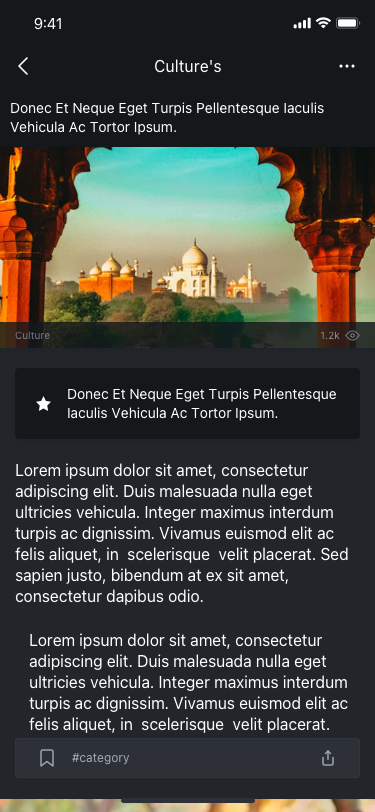
Text in this UI design:
Lorem ipsum dolor sit amet, consectetur adipiscing elit. Duis malesuada nulla eget ultricies vehicula. Integer maximus interdum turpis ac dignissim. Vivamus euismod elit ac felis aliquet, in  scelerisque  velit placerat. Sed sapien justo, bibendum at ex sit amet, consectetur dapibus odio.
Lorem ipsum dolor sit amet, consectetur adipiscing elit. Duis malesuada nulla eget ultricies vehicula. Integer maximus interdum turpis ac dignissim. Vivamus euismod elit ac felis aliquet, in  scelerisque  velit placerat. Sed sapien justo, bibendum at ex sit amet, consectetur dapibus odio.